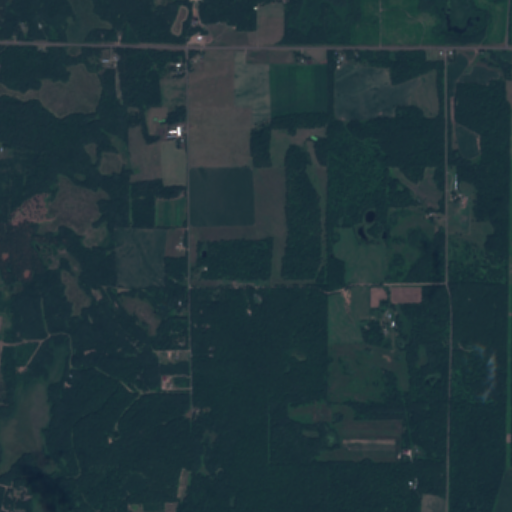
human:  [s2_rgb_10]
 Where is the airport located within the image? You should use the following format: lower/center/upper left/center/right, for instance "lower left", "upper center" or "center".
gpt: The airport is located in the lower left of the image.
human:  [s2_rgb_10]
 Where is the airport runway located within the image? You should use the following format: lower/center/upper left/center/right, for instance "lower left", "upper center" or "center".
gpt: The airport runway is located in the lower left of the image.
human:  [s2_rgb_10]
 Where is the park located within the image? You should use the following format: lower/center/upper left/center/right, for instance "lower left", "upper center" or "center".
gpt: The park is located in the upper right of the image.
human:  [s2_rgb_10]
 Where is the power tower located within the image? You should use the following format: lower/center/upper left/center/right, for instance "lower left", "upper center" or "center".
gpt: The power tower is located in the lower right of the image.
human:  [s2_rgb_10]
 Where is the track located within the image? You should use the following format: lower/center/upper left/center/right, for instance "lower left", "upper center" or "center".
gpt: There is no track in the image.